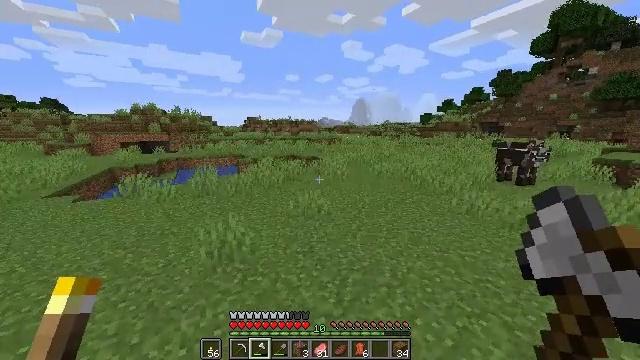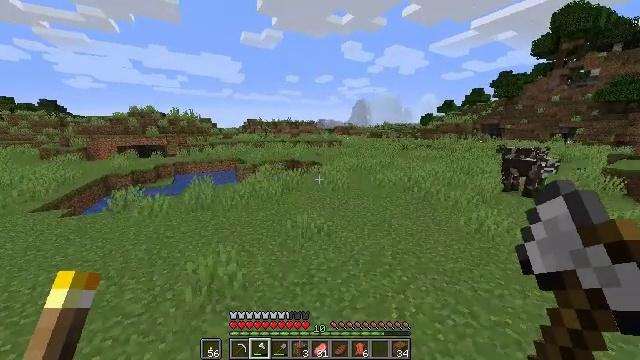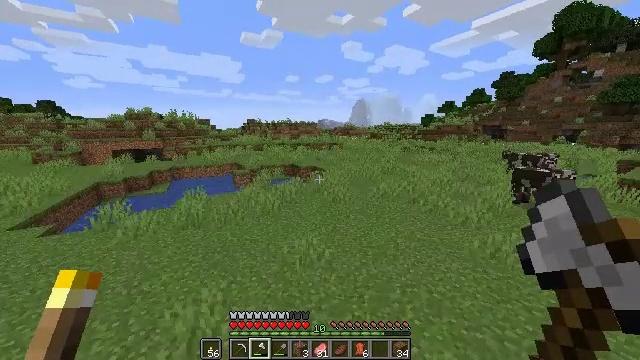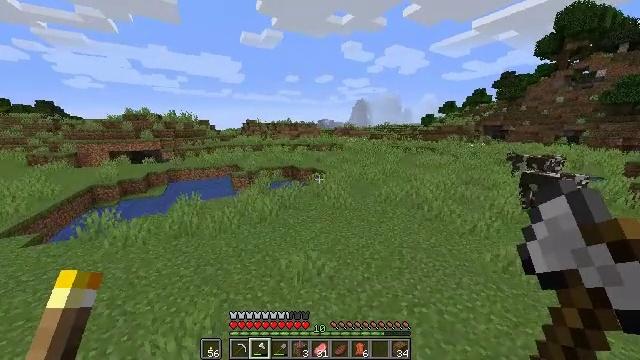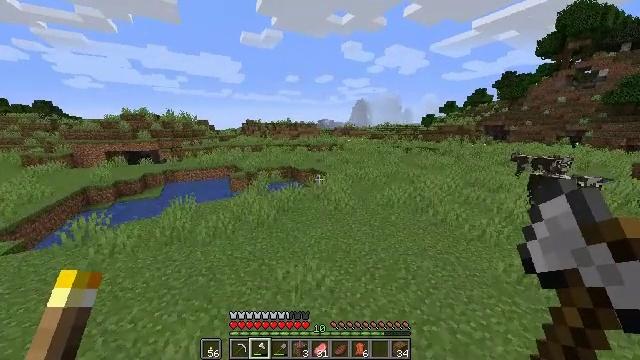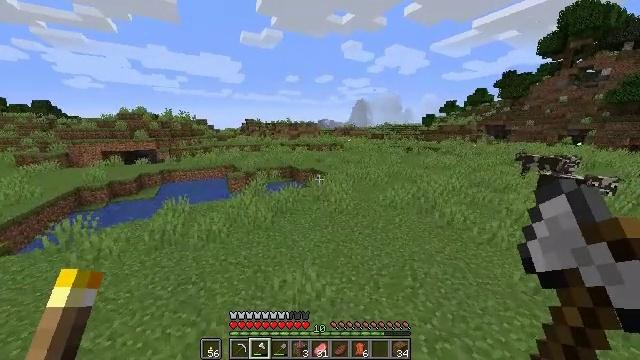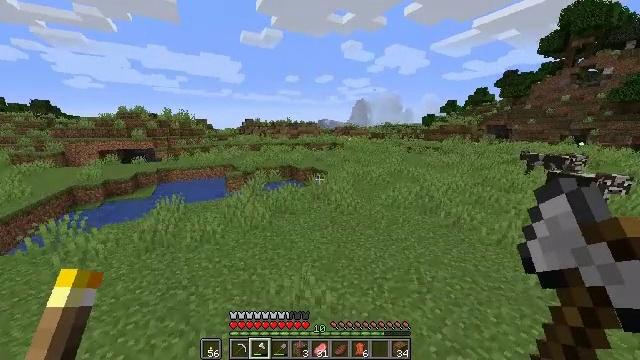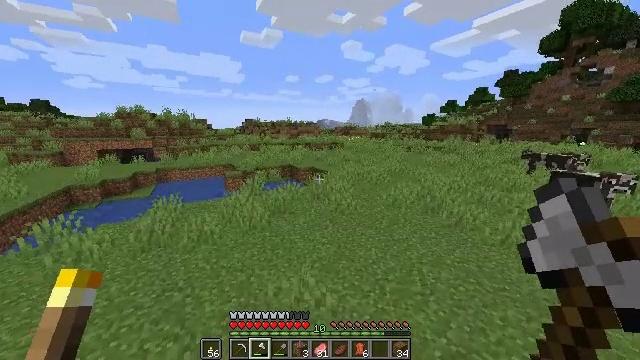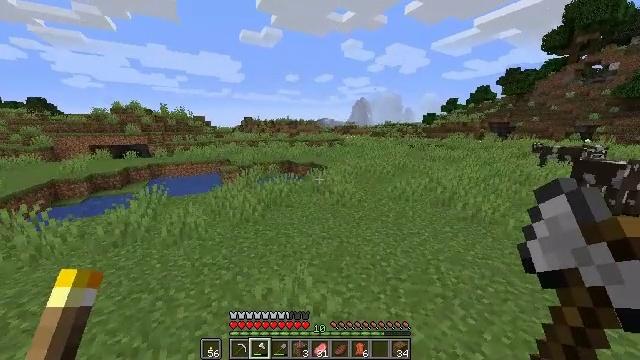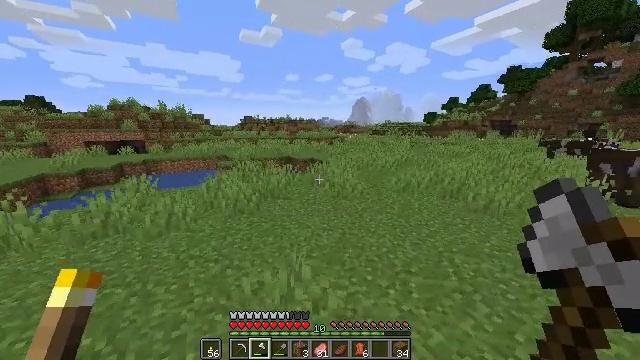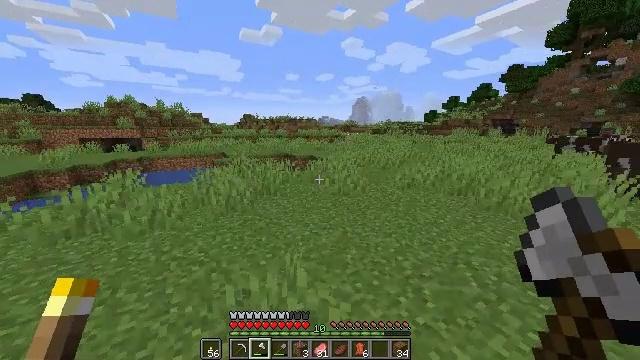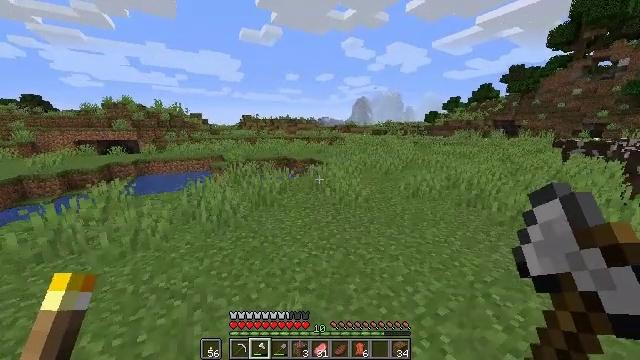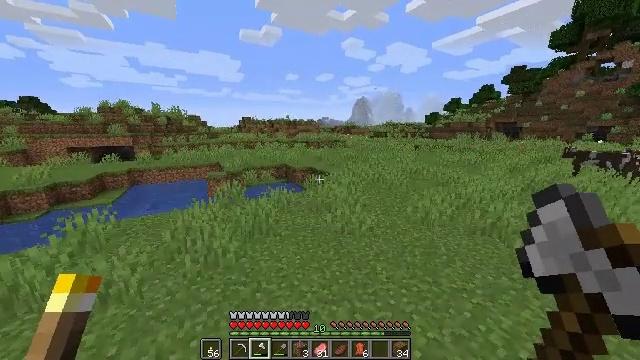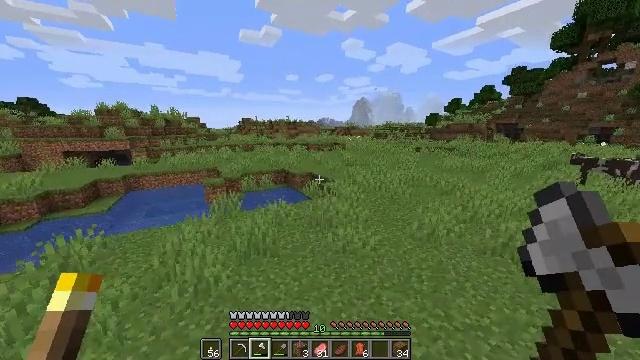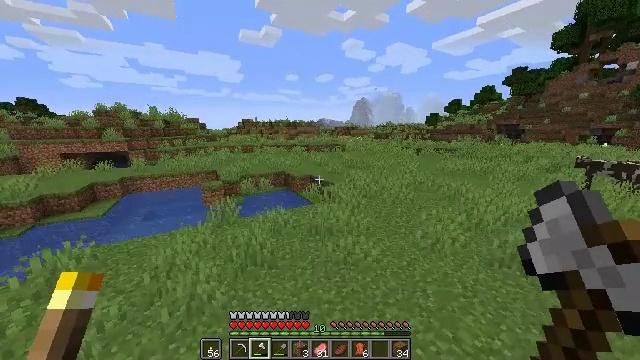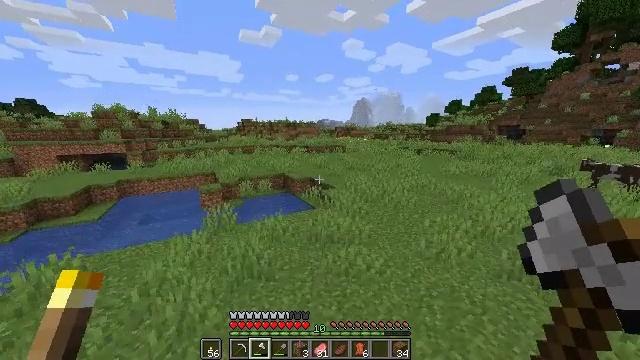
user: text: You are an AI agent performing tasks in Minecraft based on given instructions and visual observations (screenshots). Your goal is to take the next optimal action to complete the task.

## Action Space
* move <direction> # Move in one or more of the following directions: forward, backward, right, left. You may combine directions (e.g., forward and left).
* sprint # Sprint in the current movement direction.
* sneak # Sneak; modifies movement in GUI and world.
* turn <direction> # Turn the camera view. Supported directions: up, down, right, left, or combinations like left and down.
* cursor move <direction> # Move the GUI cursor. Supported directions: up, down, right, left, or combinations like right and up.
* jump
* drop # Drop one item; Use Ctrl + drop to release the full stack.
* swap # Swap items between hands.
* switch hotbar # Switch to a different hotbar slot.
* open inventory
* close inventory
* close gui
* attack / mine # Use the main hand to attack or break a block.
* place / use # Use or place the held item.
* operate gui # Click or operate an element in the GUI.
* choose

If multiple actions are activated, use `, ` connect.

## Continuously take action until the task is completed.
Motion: motion action
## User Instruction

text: Attack the hay block to get hay.
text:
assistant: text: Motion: move forward, sprint, jump
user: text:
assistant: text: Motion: move forward, sprint, jump
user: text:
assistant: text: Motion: move forward, sprint, jump
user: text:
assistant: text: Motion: move forward, sprint, jump
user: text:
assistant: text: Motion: move forward, sprint, jump
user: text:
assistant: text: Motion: move forward, sprint, jump
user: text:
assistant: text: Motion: move forward, sprint, jump
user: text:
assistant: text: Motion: move forward, sprint, jump
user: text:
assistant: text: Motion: move forward, sprint, jump
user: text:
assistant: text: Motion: move forward, sprint, jump
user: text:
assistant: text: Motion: move forward, sprint, jump
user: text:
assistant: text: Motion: move forward, sprint, jump
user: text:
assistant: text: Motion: move forward, sprint, jump
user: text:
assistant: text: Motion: move forward, sprint, jump
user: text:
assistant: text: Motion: move forward, sprint, jump
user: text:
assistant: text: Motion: move forward, sprint, jump
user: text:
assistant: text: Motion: move forward, sprint, jump
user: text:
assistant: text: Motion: move forward, sprint, jump
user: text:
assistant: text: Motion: move forward, sprint, jump
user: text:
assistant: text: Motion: move forward, sprint, jump
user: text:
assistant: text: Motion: move forward, sprint, jump
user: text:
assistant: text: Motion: move forward, sprint, jump
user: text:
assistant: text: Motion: move forward, sprint, jump
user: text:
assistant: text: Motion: move forward, sprint, jump
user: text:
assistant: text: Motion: move forward, sprint, jump
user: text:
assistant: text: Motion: move forward, sprint, jump
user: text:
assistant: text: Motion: move forward and move right, sprint, jump
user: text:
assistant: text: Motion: move forward and move right, sprint, jump
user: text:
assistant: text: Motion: move forward and move right, sprint, jump
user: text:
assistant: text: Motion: move forward and move right, sprint, turn left, jump